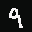
Label: 9